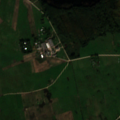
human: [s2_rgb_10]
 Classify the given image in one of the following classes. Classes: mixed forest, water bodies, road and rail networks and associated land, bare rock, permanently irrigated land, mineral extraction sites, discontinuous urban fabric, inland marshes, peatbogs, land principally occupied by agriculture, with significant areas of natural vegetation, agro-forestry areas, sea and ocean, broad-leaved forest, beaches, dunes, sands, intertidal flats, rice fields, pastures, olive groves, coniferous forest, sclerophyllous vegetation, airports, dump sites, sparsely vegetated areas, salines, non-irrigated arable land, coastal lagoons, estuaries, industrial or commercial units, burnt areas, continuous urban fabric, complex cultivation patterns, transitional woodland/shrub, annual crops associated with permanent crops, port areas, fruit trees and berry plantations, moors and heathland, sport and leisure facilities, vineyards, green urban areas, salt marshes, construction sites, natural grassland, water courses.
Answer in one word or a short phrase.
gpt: non-irrigated arable land, pastures, complex cultivation patterns, land principally occupied by agriculture, with significant areas of natural vegetation, broad-leaved forest, water bodies